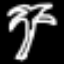
Label: palm tree